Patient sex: M
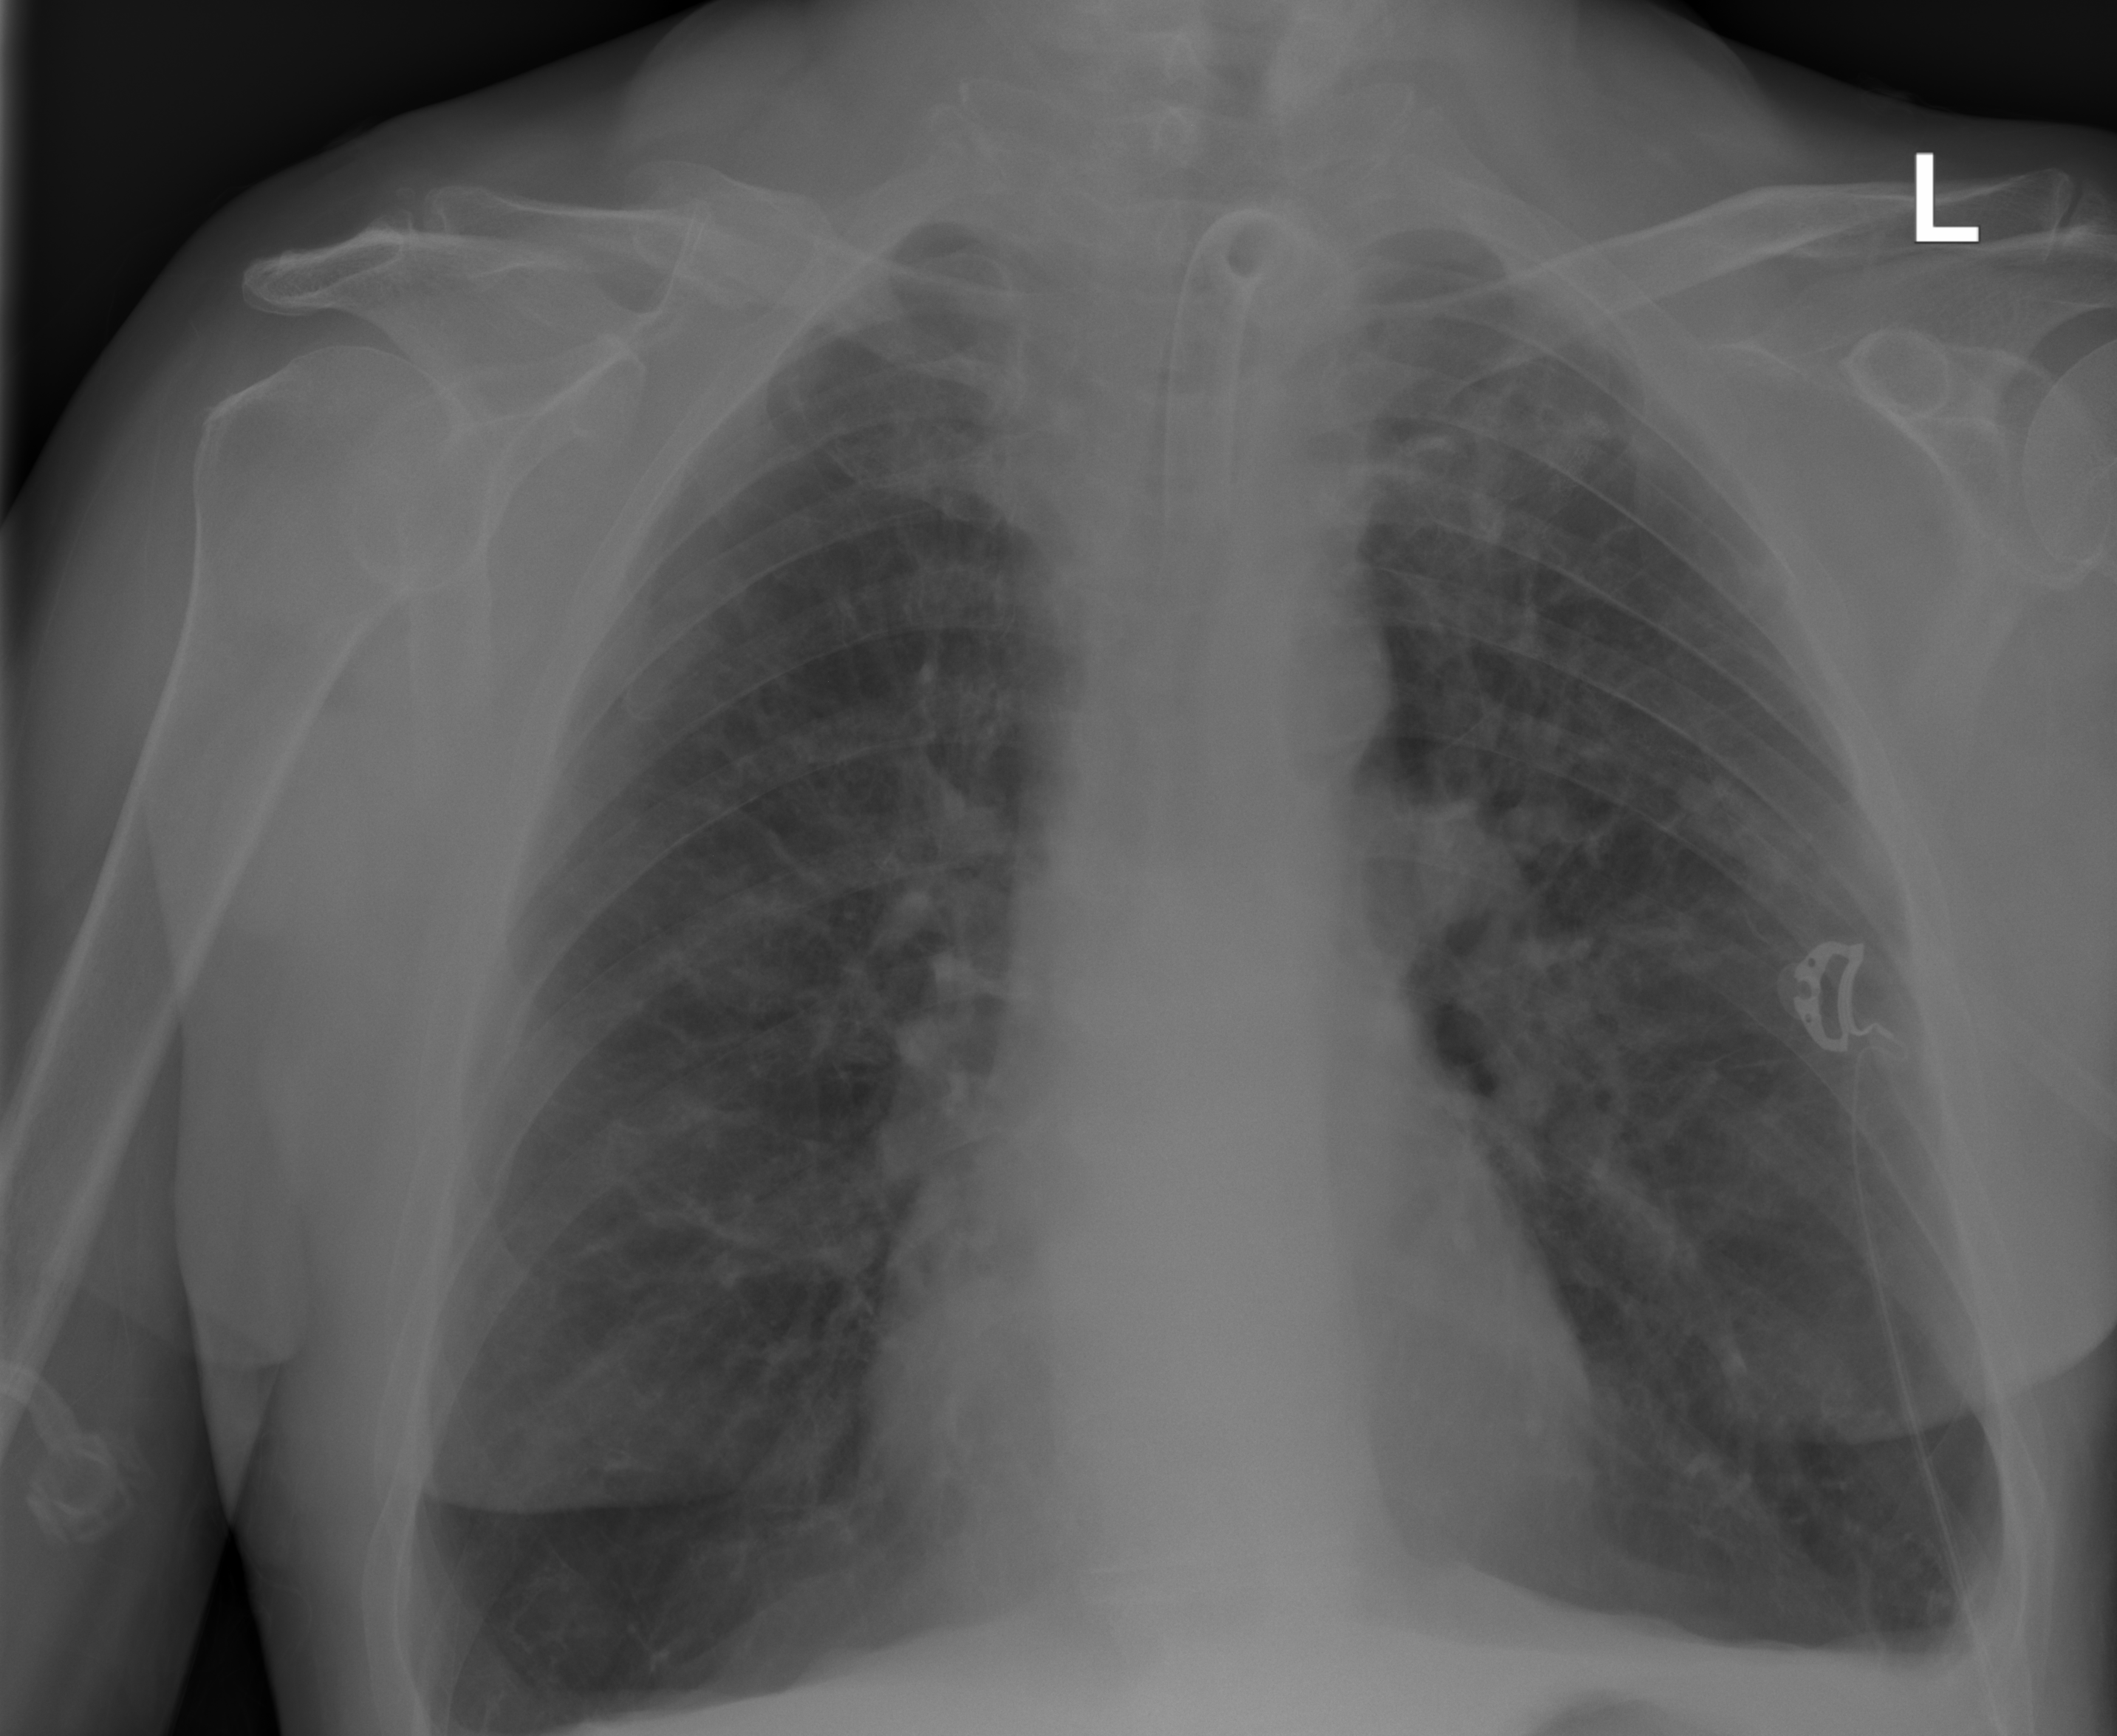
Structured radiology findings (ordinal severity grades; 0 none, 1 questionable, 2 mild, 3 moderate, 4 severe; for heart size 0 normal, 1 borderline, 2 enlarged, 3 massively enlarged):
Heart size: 0
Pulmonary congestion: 2
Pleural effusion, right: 0
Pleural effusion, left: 0
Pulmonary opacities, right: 0
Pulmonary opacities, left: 0
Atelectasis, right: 0
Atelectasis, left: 0